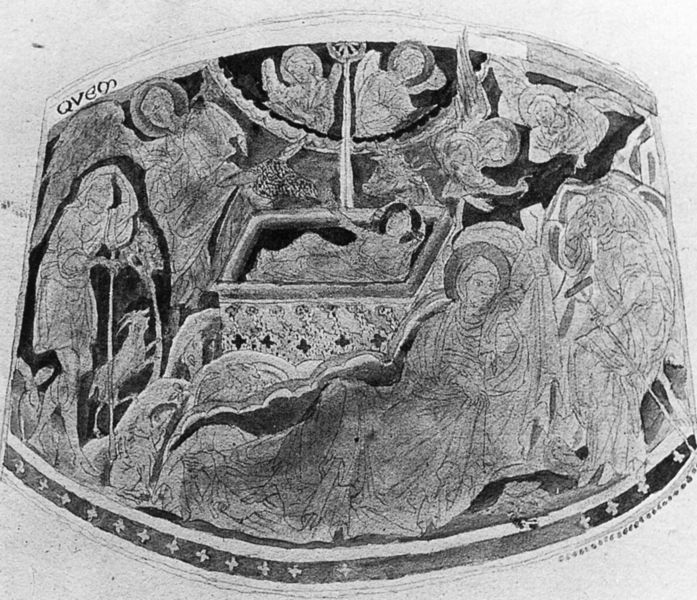
Titel: Geburt Christi
Künstler: Johann Adam Delsenbach
Institution: Nürnberg, Stadtbibliothek
Schlagwörter: grau, schwarz, stein, kind, personen, esel, engel, schrift, figuren, schaf, heiligenschein, christus, jesus, heilige, maria, ochse, hirten, ziege, auferstehung, geburt, sarkophag